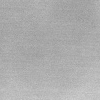
Atmospheric dust classification: dusty